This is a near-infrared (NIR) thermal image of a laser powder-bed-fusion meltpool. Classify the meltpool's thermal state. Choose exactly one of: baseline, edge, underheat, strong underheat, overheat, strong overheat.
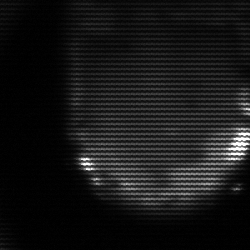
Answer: edge